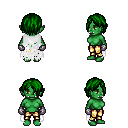
a pixel art fantasy rpg character, female body template, orc, green skin, white tattered cape, gold greaves, green bangs hairstyle, metal gloves, four views (front, back, left, right), 2x2 character sprite sheet, small pixel art, hard edges, no anti-aliasing